Field crop: tomato
Growth stage: 1
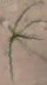
Species: cyperus